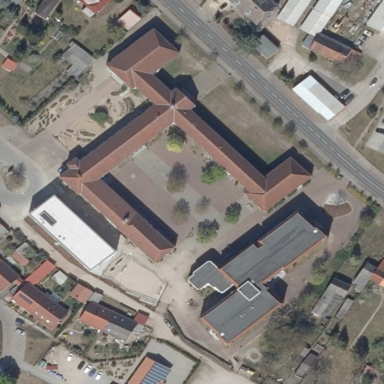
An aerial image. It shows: School.